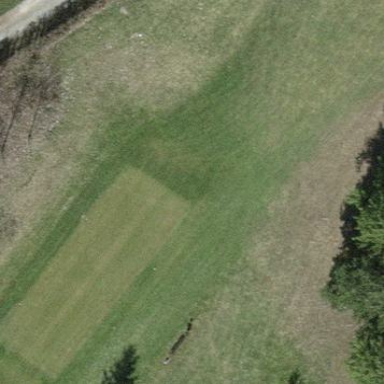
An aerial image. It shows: Golf tee.